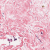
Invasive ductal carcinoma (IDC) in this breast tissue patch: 0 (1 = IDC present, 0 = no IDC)